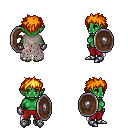
a pixel art fantasy rpg character, female body template, orc, green skin, gray tattered cape, red pants, light blonde bedhead hairstyle, metal gloves, metal boots, shield, four views (front, back, left, right), 2x2 character sprite sheet, small pixel art, hard edges, no anti-aliasing